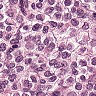
Metastatic tissue present: yes